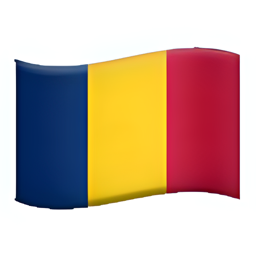
Name: flag for chad
Emoji: 🇹🇩
Group: Flags
Sub-group: country-flag